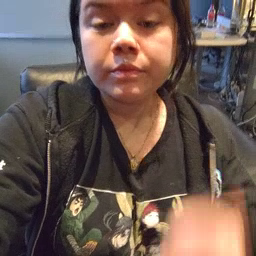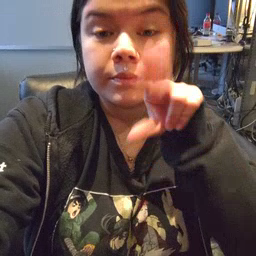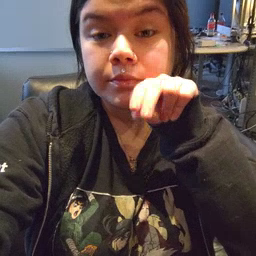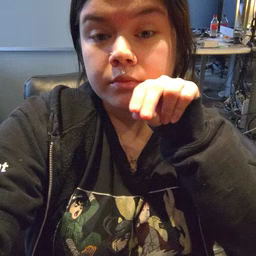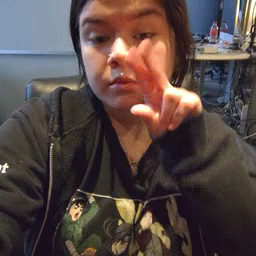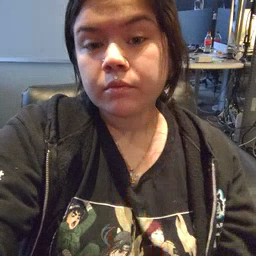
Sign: duck